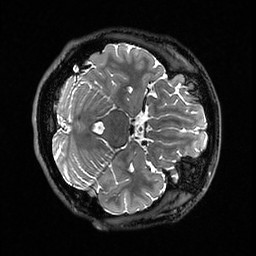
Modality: T2w
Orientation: axial
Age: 23
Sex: female
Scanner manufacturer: ge
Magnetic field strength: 3 T
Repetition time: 3.202 s
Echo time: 0.06568 s